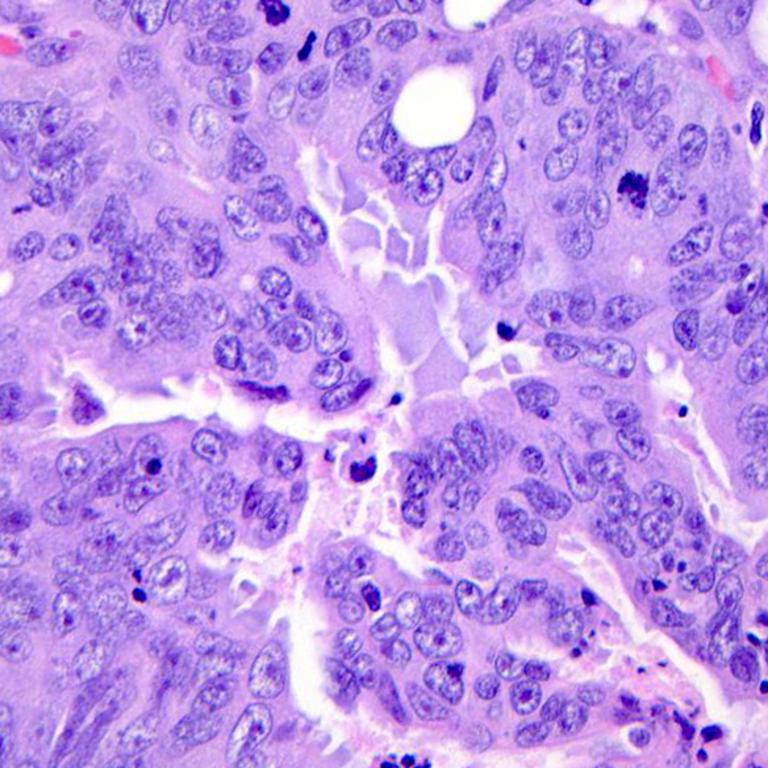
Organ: colon
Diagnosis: adenocarcinomas